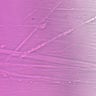
Metastatic tissue present: no